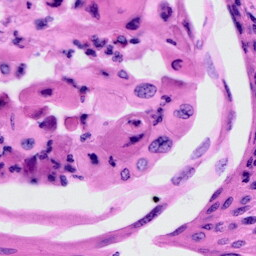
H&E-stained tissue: Cervix